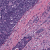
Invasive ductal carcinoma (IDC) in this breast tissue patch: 0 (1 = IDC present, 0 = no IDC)